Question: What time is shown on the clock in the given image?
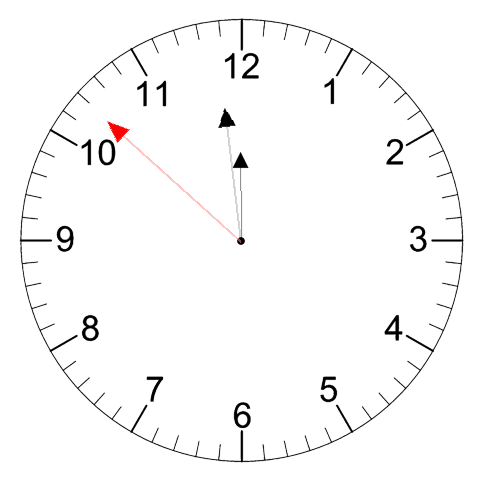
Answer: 11:58:52